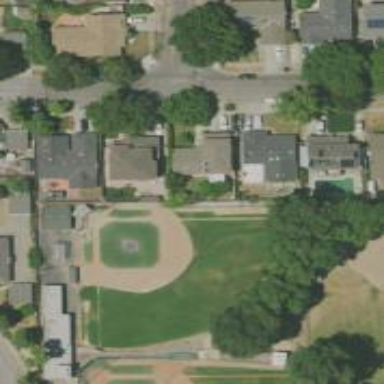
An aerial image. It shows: Baseball pitch for leisure and sports activities.